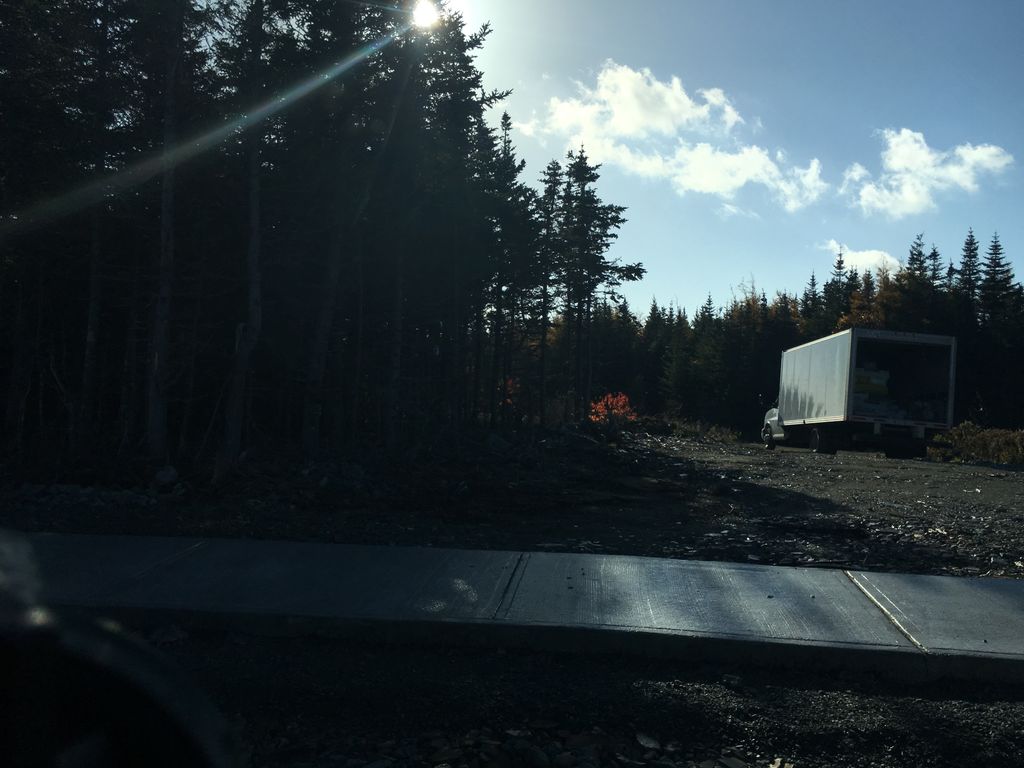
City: st_johns